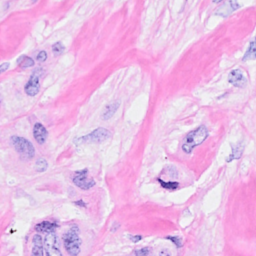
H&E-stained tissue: Breast